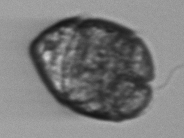
Label: Margalefidinium